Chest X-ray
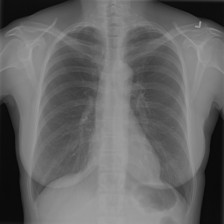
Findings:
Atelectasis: negative
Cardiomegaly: negative
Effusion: negative
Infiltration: negative
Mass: negative
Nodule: negative
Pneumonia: negative
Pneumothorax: negative
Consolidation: negative
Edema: negative
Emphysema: negative
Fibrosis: negative
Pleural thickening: negative
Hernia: negative